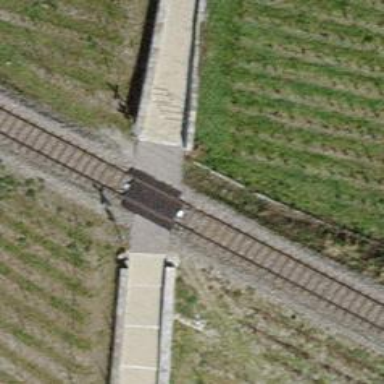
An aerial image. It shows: Uncontrolled railway crossing.